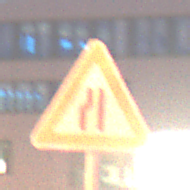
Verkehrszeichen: EinseitigVerengteFahrbahnLinks
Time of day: Night
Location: Outdoor (Urban)
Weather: PartlyCloudy
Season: NotSpecified
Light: Artificial